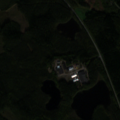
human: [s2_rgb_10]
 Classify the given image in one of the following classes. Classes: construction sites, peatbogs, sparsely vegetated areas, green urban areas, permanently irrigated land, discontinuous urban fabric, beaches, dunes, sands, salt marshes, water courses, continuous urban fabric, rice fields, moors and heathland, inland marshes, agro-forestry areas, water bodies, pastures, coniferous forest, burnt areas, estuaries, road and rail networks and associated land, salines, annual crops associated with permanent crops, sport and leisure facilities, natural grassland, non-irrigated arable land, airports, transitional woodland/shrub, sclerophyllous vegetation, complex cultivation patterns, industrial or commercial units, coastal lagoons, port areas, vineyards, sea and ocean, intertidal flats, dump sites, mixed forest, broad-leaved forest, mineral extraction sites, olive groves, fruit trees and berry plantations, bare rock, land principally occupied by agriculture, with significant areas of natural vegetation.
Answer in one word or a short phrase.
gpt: broad-leaved forest, coniferous forest, mixed forest